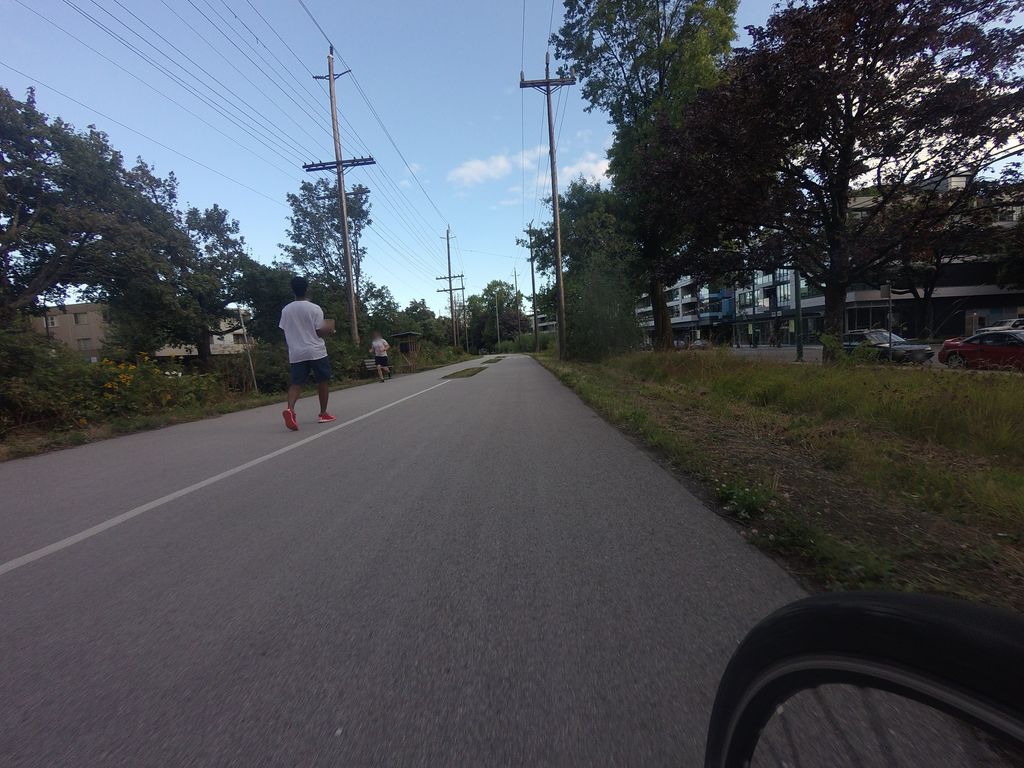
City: vancouver